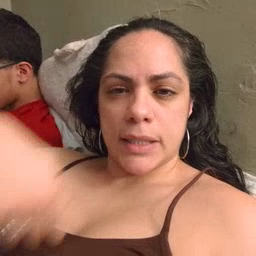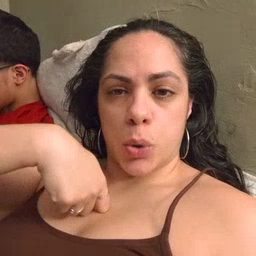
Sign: zipper